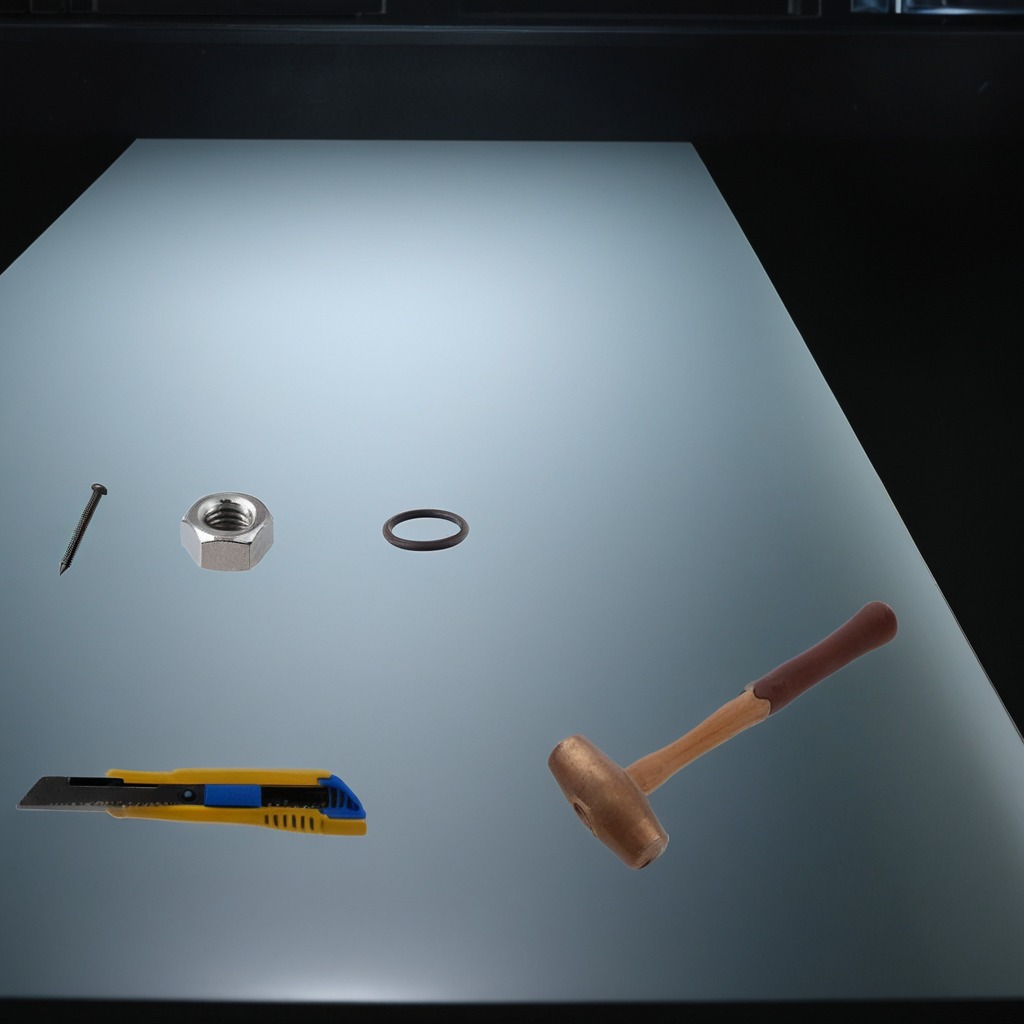
A rubber Oring, a utility knife, a metal machine screw, a hammer, and a metal nut are lying on the clean empty table in a railway signal maintenance room lit by harsh overhead fluorescents.